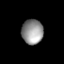
Tissue: lung
Cell type: Others
Senescence score: 0.2306
Nuclear area (px): 515
Mean DAPI intensity: 147.326